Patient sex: M
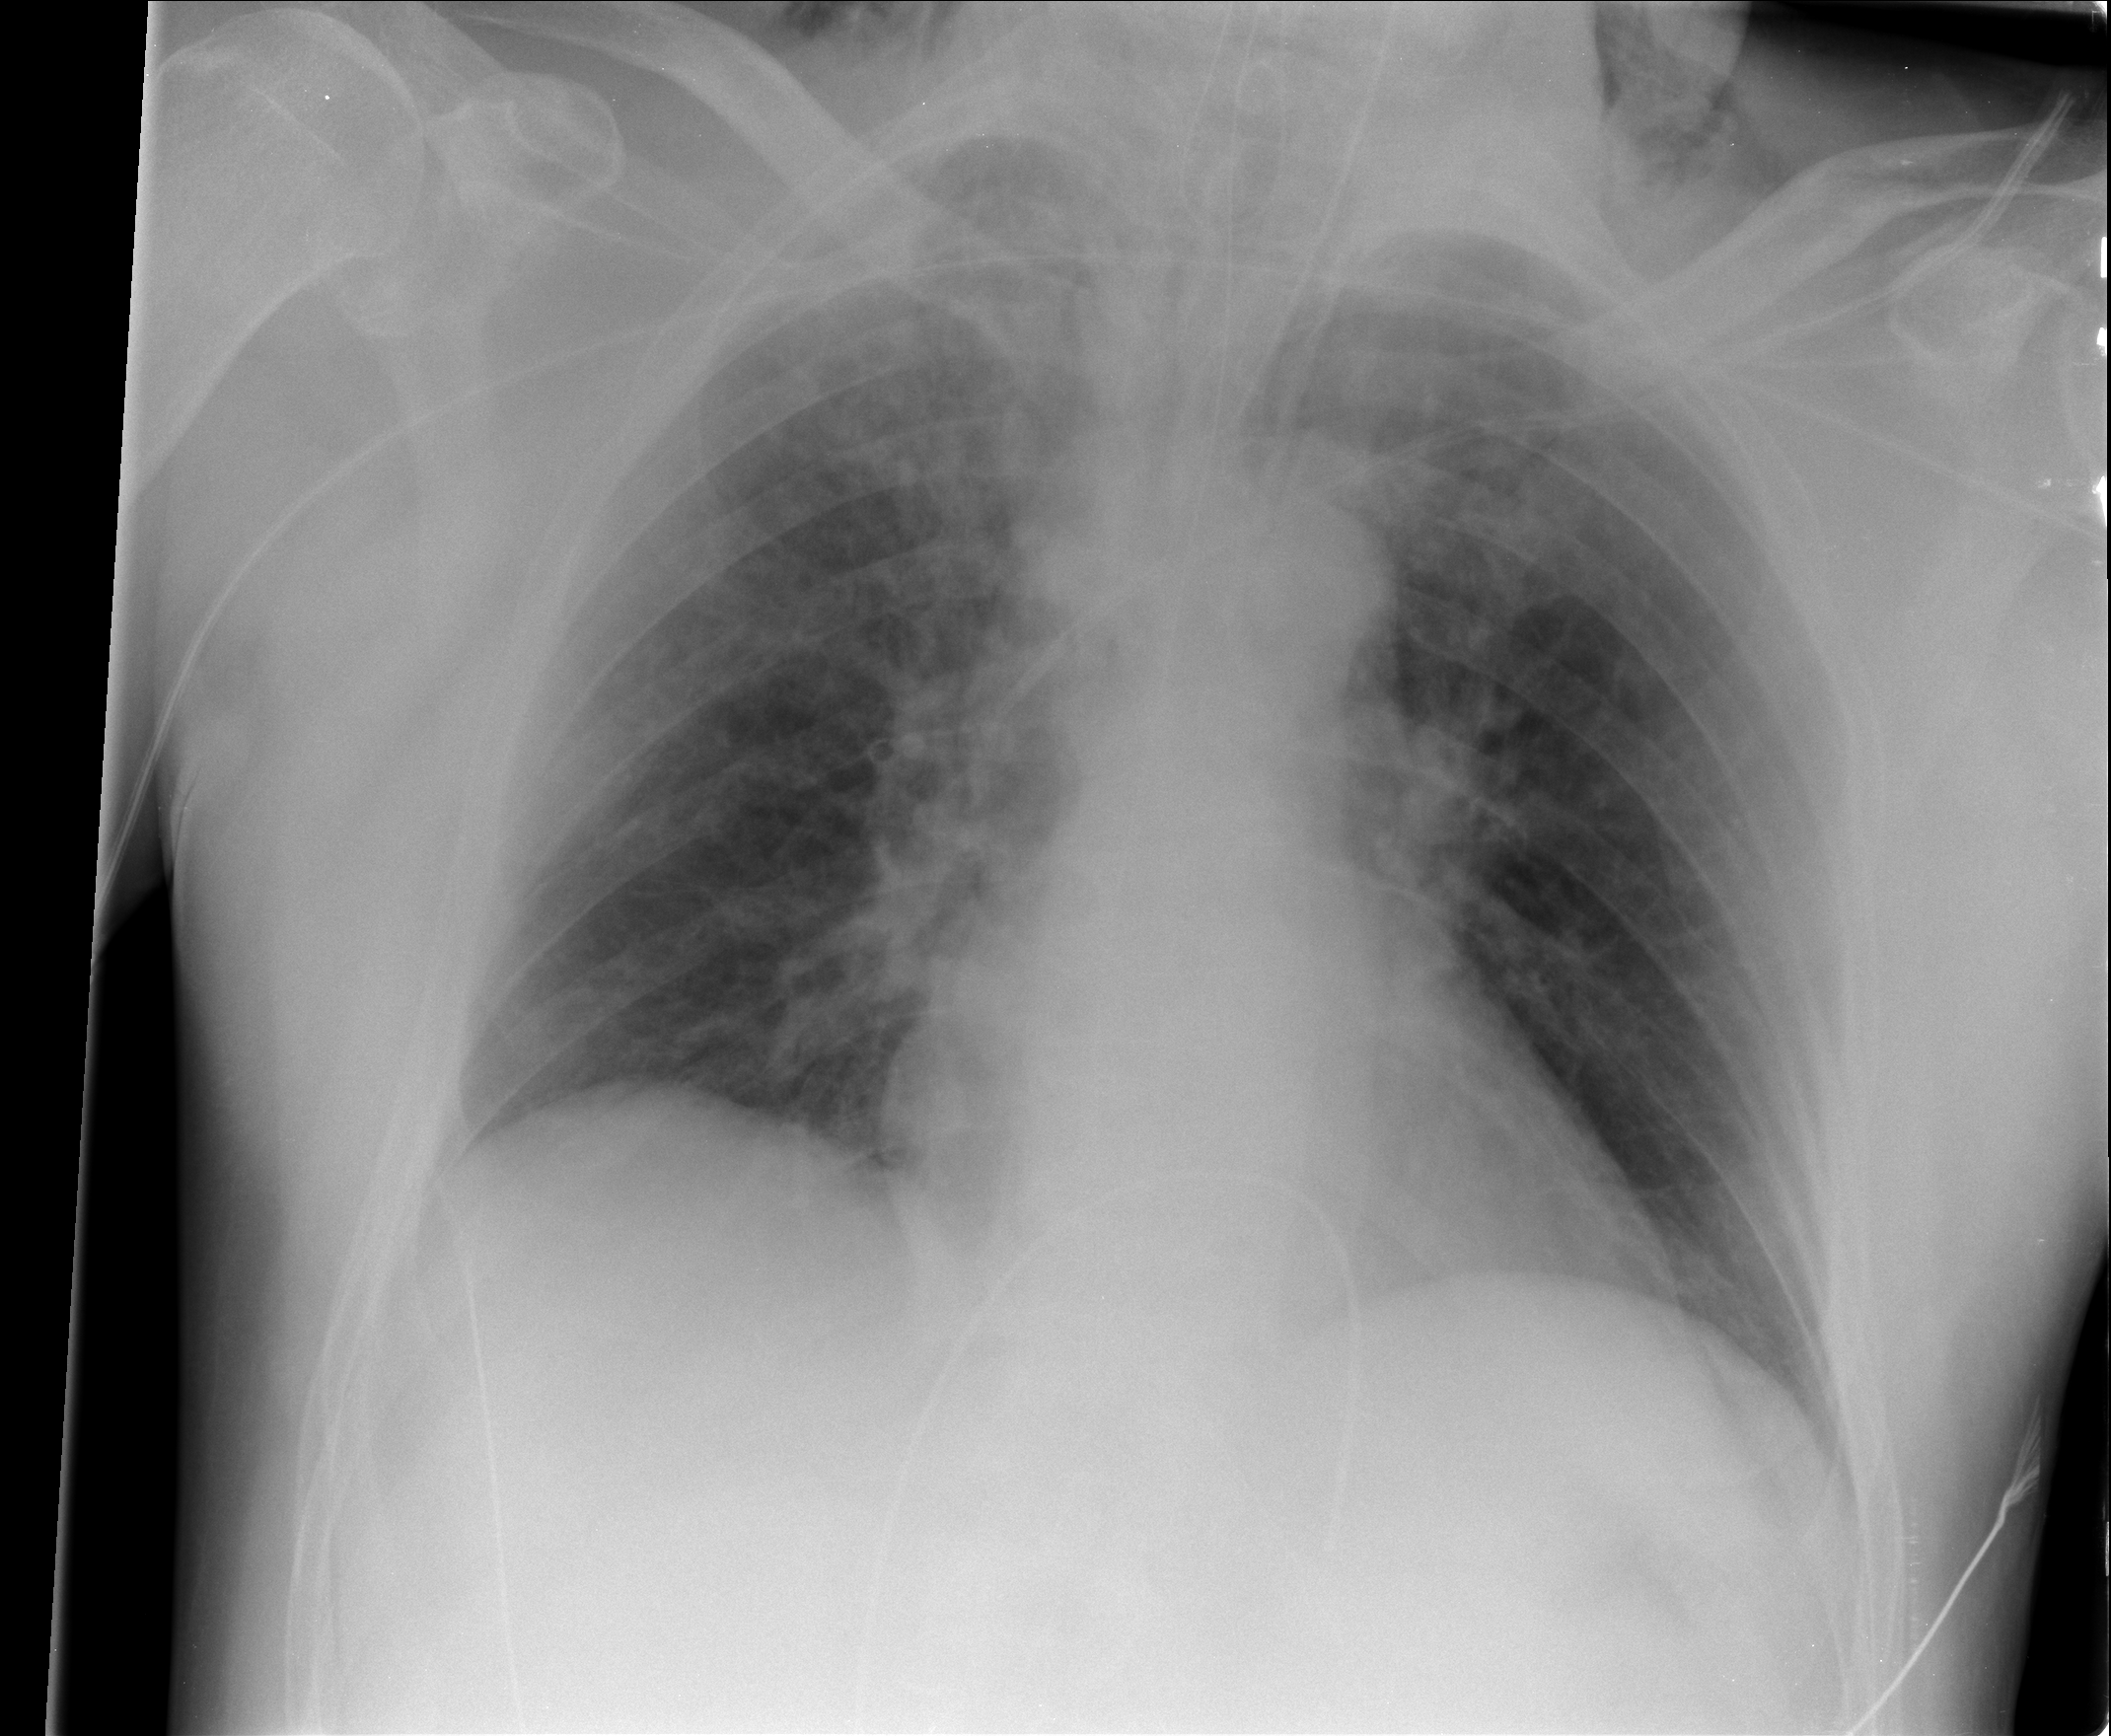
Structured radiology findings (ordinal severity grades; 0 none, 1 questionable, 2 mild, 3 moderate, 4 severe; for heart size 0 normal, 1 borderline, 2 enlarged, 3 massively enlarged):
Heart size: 2
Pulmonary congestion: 2
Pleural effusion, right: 1
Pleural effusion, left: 1
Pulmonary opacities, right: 2
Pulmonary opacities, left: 2
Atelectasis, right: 2
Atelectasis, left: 2